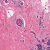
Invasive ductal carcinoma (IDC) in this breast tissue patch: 0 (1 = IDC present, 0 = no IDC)